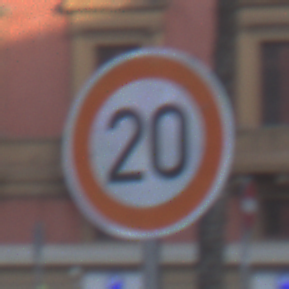
Verkehrszeichen: Geschwindigkeit20
Umgebung: Outdoor, Urban
Tageszeit: SunriseSunset
Wetter: PartlyCloudy
Licht: Natural
Jahreszeit: NotSpecified
Kontrast: LowContrast